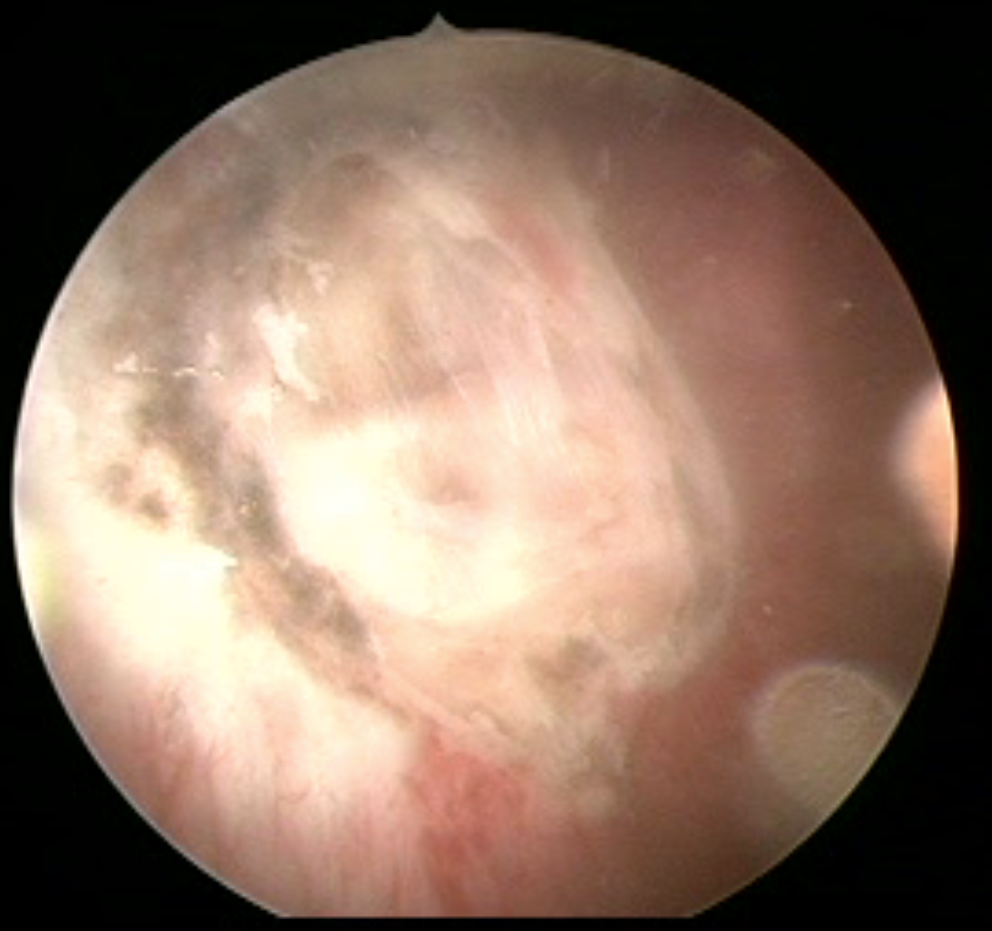
Modality: BLC
Class: Anatomical landmarks
Subclass: ResectionBed
Lesion: L1
Stage: Ta
Morphology: Papillary
Bladder cancer association: No